Aerial crown-view tile of a tropical tree (Barro Colorado Island, Panama), acquired 20240716:
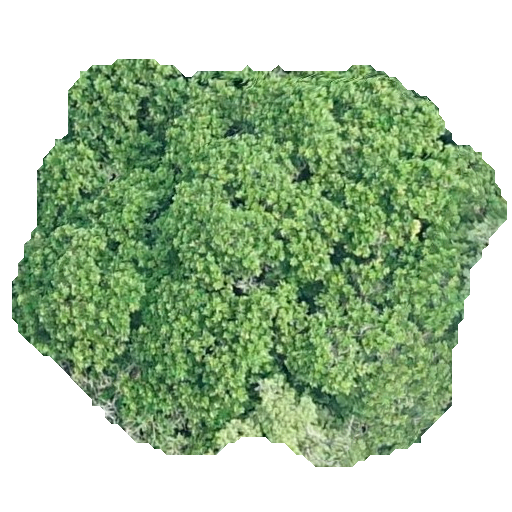
Species: Anacardium excelsum
GBIF accepted scientific name: Anacardium excelsum
Crown area: 240.495 m²